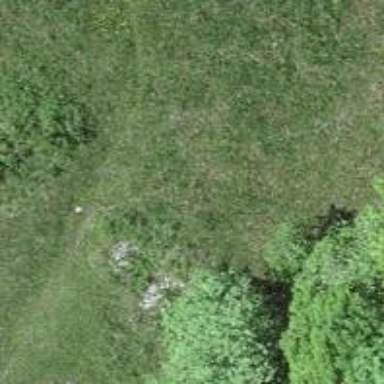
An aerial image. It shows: Grassy path.